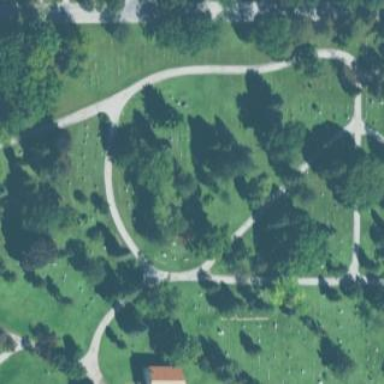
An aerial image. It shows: Grave yard.